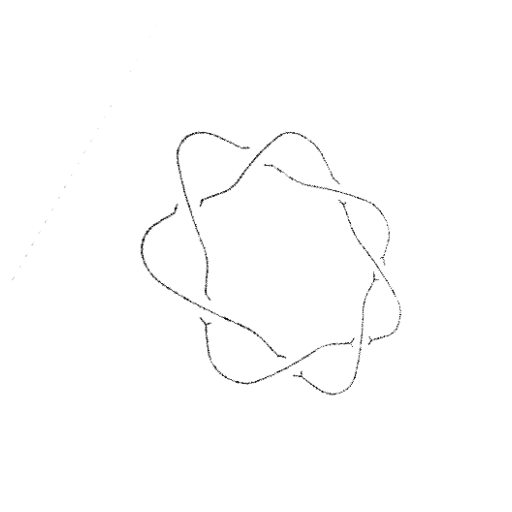
Crossing number: 7